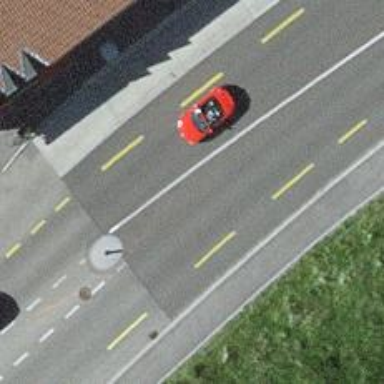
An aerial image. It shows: Primary road with asphalt surface and designated cycle lane.